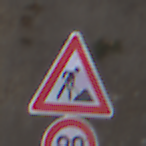
Verkehrszeichen: Arbeitsstelle
Zusatzzeichen unten: Geschwindigkeit80
Umgebung: Outdoor, Suburban
Tageszeit: MorningAfternoon
Wetter: PartlyCloudy
Licht: Natural
Jahreszeit: NotSpecified
Kontrast: MediumContrast